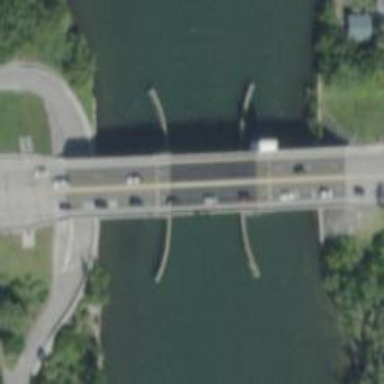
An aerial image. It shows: Bascule movable bridge on footway.